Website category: university
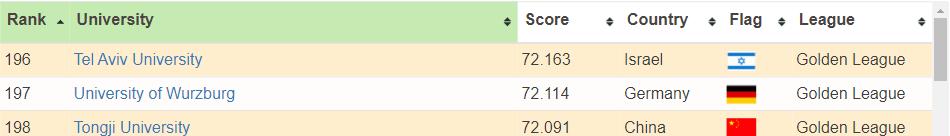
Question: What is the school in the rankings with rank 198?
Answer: Tongji University

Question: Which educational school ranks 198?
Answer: Tongji University

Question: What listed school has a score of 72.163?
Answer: Tel Aviv University

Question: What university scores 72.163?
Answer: Tel Aviv University

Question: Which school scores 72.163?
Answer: Tel Aviv University

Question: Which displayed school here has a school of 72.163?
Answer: Tel Aviv University

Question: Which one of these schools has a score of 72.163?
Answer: Tel Aviv University

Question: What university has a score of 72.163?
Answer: Tel Aviv University

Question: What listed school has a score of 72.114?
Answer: University of Wurzburg

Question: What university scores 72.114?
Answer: University of Wurzburg

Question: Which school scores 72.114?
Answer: University of Wurzburg

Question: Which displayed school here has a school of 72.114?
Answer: University of Wurzburg

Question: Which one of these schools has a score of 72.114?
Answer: University of Wurzburg

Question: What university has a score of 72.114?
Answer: University of Wurzburg

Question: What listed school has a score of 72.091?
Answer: Tongji University

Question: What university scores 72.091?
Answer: Tongji University

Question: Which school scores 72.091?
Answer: Tongji University

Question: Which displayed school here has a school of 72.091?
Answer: Tongji University

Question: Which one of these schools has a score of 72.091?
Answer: Tongji University

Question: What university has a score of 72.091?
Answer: Tongji University

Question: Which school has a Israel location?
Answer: Tel Aviv University

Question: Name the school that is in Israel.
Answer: Tel Aviv University

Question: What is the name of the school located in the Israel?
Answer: Tel Aviv University

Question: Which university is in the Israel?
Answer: Tel Aviv University

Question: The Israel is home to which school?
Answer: Tel Aviv University

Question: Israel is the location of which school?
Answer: Tel Aviv University

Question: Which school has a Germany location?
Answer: University of Wurzburg

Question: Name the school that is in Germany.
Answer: University of Wurzburg

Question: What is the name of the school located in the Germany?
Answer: University of Wurzburg

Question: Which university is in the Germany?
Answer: University of Wurzburg

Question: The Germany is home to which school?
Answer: University of Wurzburg

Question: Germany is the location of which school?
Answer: University of Wurzburg

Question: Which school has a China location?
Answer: Tongji University

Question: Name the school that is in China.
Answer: Tongji University

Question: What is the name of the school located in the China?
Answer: Tongji University

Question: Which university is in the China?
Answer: Tongji University

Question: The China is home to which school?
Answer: Tongji University

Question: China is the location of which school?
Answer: Tongji University